Question: I'm building a contacts app which displays big contact photos. I need to add a label with the contacts name of each contact on top of the button (near the bottom) however I don't know how to get two views on top of each other. I cannot simply use settext since I need to add a semi-transparent background to the label.
---
EDIT:
I managed to get it on top but I cannot figure out how to get it on the bottom of the button.
'''
RelativeLayout icon = new RelativeLayout(context);
// Create button
Button button = new Button(context);
button.setLayoutParams(new LayoutParams(LayoutParams.MATCH_PARENT,LayoutParams.MATCH_PARENT));
layout.addView(button);
// Create label
TextView label = new TextView(context);
label.setText(name);
label.setBackgroundColor(Color.argb(120, 0, 0, 0));
label.setLayoutParams(new LayoutParams(LayoutParams.MATCH_PARENT,LayoutParams.WRAP_CONTENT));
icon.addView(button);
icon.addView(label);
'''
However the text appears on the top of the image and I want it to be on the bottom like this:

With xml this would be something like: 'android:layout_alignBottom="@+id/myButton"' but I'm doing this programatically and I haven't found a way to do it. How can I place my label near the button?
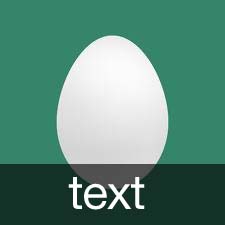
Answer: To do this you can use a frame layout. The documentation for frame layout can be found here - <URL>
However, frame layout is depreciated (if I remember correctly). So instead I would recommend using a relative layout. In your relative layout you can set the position of the button and then give the textview the attributes 'android:layout_alignLeft=@id/something'and 'android:layout_alignRight="@id/Something"'